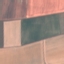
Land use / land cover class: AnnualCrop